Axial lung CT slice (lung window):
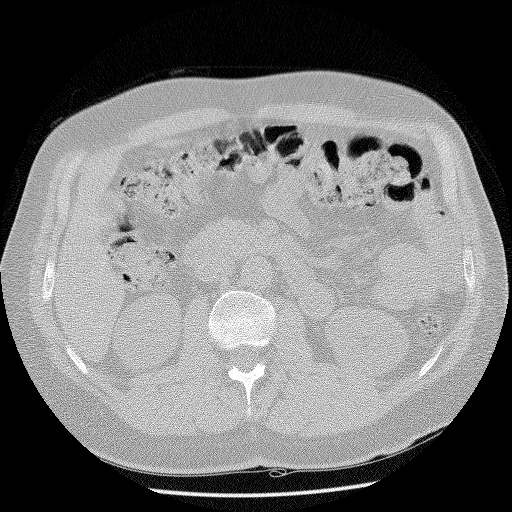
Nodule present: no